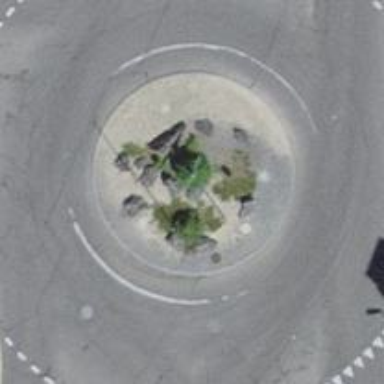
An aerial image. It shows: Residential road with asphalt surface leading up to roundabout.